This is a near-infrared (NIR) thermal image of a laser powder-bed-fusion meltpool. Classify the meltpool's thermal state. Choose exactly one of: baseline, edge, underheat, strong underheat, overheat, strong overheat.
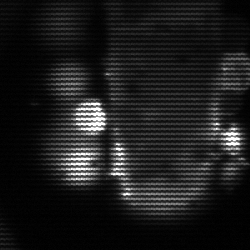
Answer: strong underheat